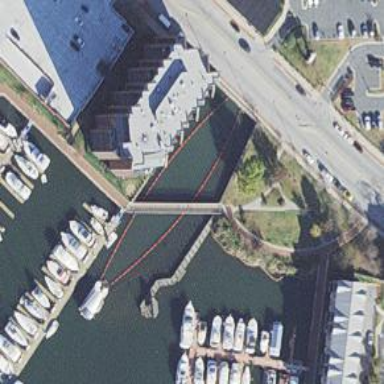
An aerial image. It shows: Floating barrier on the waterway.